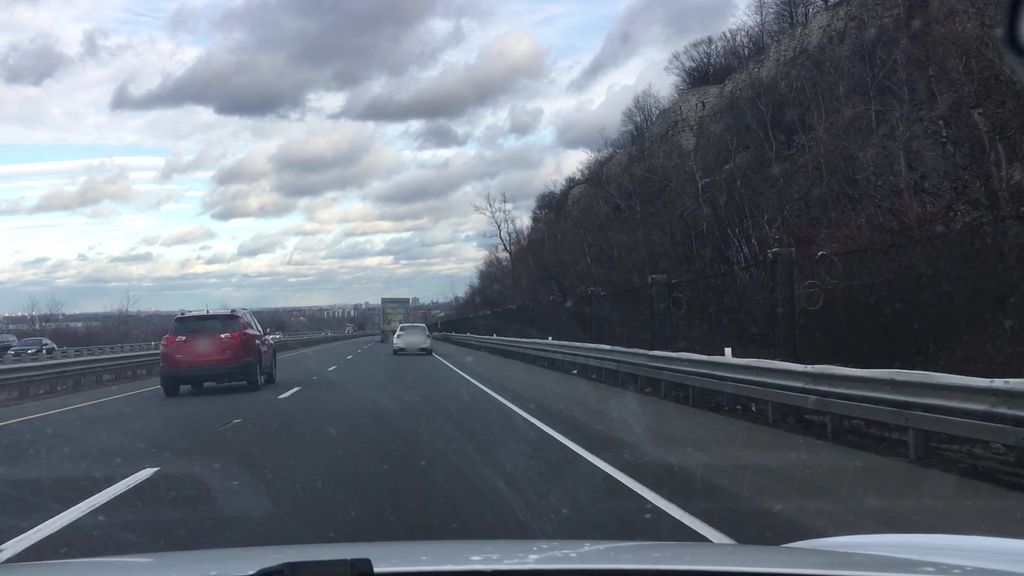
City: hamilton